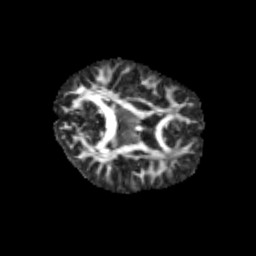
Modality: FA
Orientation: axial
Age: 11
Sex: male
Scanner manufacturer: siemens
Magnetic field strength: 3 T
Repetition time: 3.8 s
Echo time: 0.07 s